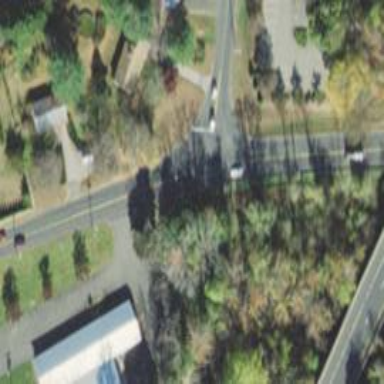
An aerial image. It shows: Stop road.